Question: I'm trying to map a single texture around a sphere that I exported from Blender. The model looked great in Blender but when I use it in my Android application the texture appears to be mapped to almost every face, not the whole sphere. Any ideas? I am using libGDX on Android.
The setup code:
'''
model = G3dtLoader.loadStillModel(Gdx.files.internal("models/planet.g3dt"), true);
for(StillSubMesh mesh: model.subMeshes) {
mesh.mesh.scale(0.1f, 0.1f, 0.1f);
}
G3dExporter.export(model, Gdx.files.local("models/planet.g3d"));
model = G3dLoader.loadStillModel(Gdx.files.local("models/planet.g3d"));
texture = new Texture(Gdx.files.internal("textures/planet1_pot.png"), true);
bounds = new BoundingBox();
model.getBoundingBox(bounds);
float len = bounds.getDimensions().len();
cam = new PerspectiveCamera(60, Gdx.graphics.getWidth(), Gdx.graphics.getHeight());
cam.position.set(bounds.getCenter().cpy().add(len / 2, len / 2, len / 2));
cam.lookAt(bounds.getCenter().x, bounds.getCenter().y, bounds.getCenter().z);
cam.near = 0.1f;
cam.far = 1000;
renderer = new ImmediateModeRenderer10();
'''
The rendering code:
'''
@Override
public void renderScreen(float delta) {
Gdx.gl.glClearColor(0, 0, 0, 1.0f);
Gdx.gl.glClear(GL10.GL_COLOR_BUFFER_BIT | GL10.GL_DEPTH_BUFFER_BIT);
Gdx.gl.glEnable(GL10.GL_DEPTH_TEST);
cam.update();
cam.apply(Gdx.gl10);
if(texture != null) {
Gdx.gl.glActiveTexture(GL10.GL_TEXTURE);
Gdx.gl.glEnable(GL10.GL_TEXTURE_2D);
texture.bind();
}
model.render();
if(texture != null) {
Gdx.gl.glActiveTexture(GL10.GL_TEXTURE);
Gdx.gl.glDisable(GL10.GL_TEXTURE_2D);
}
}
'''
Edit:
Here is a screenshot demonstrating my problem:

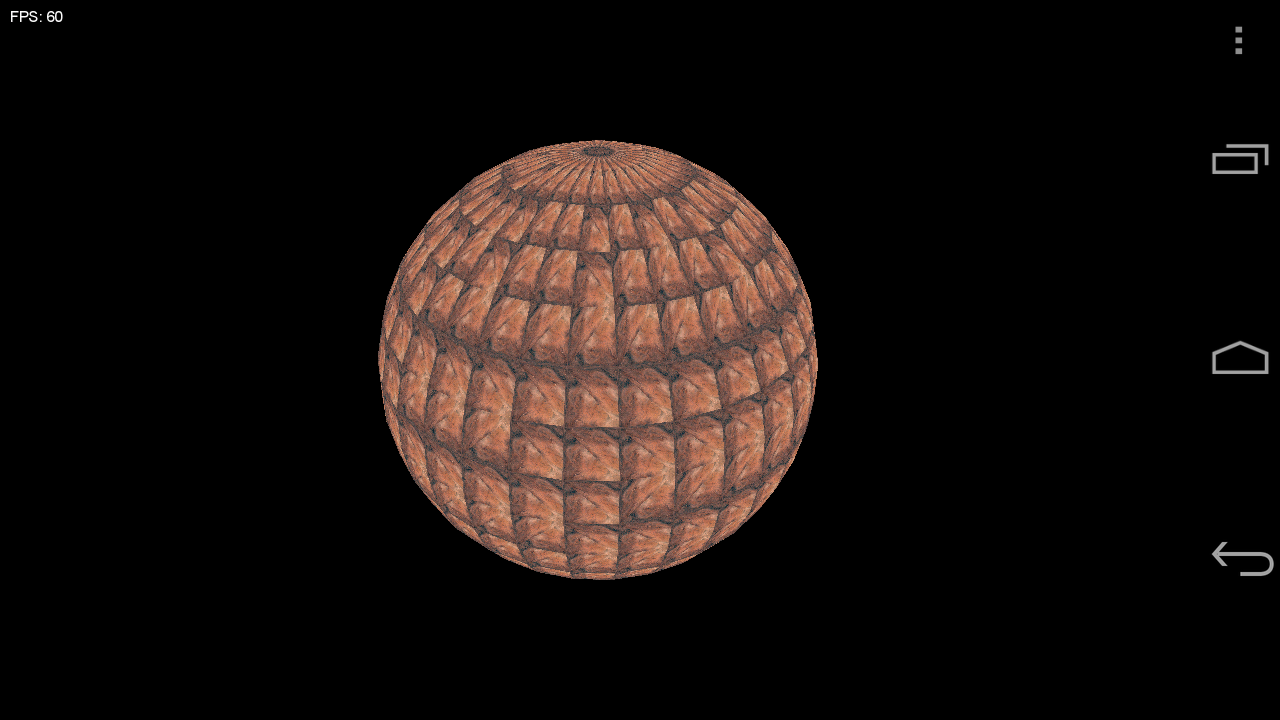
Answer: I ended up figuring this problem out. I re-created my model in Blender following <URL> which says it's deprecated and lacks the screenshots but it helped me out. I ended up just exporting my model as a .obj and the texture now maps to the whole sphere.